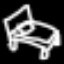
Label: bed